Question: Count the number of objects in the diagram.
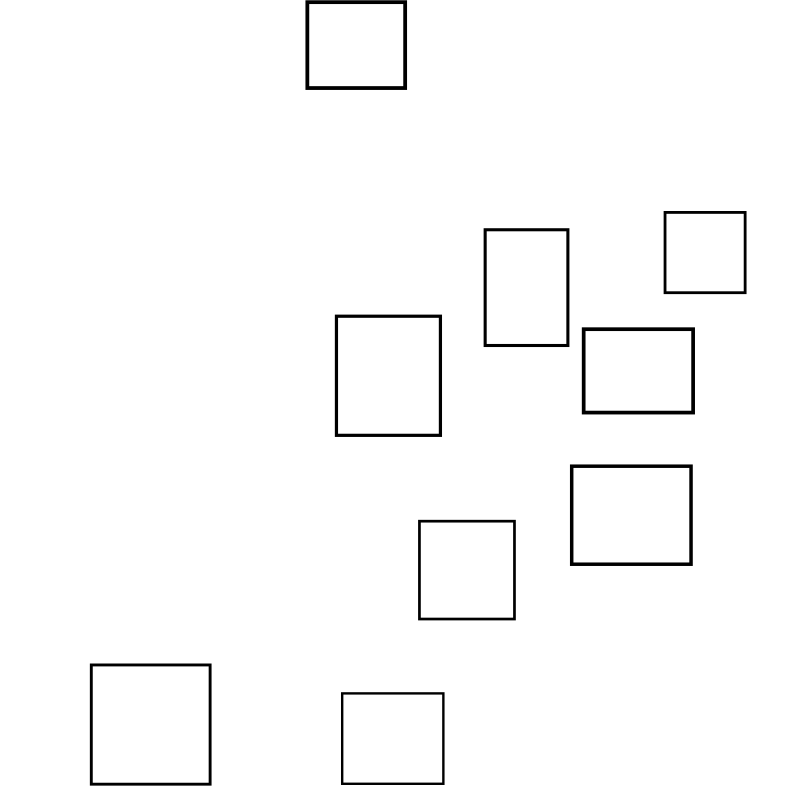
Answer: 9